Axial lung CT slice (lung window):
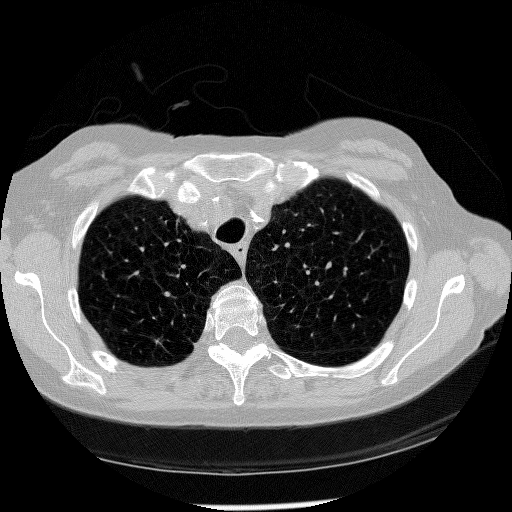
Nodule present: no